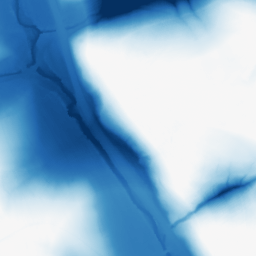
Category: morphological
Decomposition family: morphological
Decomposition parameters: operation: closing
size: 100
Upsampling method: lanczos
Upsampling parameters: scale: 4
Upsampling scale: 4